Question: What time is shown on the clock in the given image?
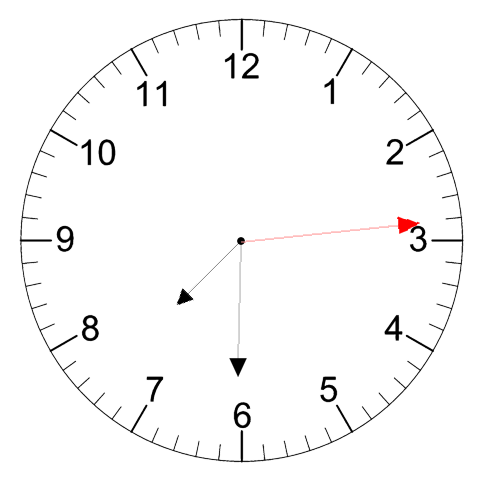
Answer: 07:30:14